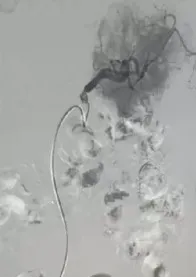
(A-C) Digital subtraction angiography (DSA) examination of the patient. DSA images show splenic embolism in the patient.
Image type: radiology (ct)